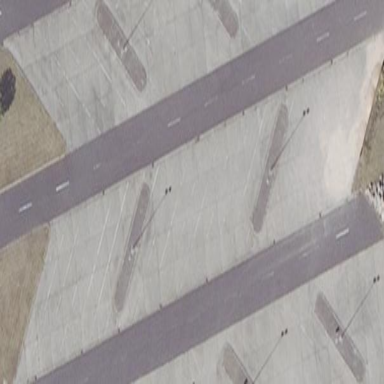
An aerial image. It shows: Parking area with surface.